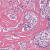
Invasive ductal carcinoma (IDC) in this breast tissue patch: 1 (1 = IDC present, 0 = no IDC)